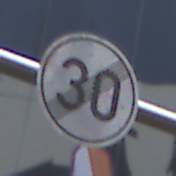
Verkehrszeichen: EndeGeschwindigkeit30
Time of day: MorningAfternoon
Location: Outdoor (Urban)
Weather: PartlyCloudy
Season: NotSpecified
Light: Natural